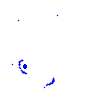
Particle: proton